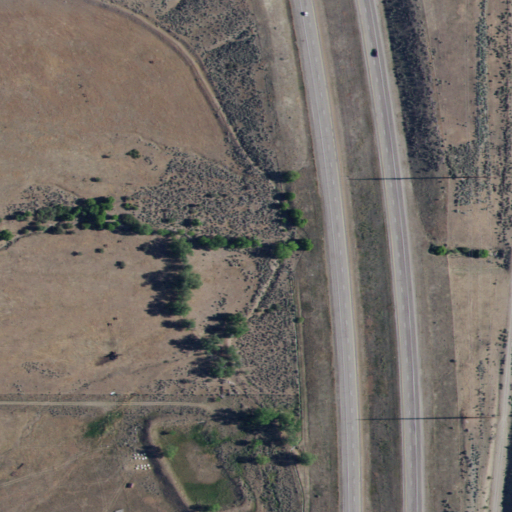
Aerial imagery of valley in Idaho named Twomile Canyon containing cultivated crops, shrub, medium intensity development, open development, low intensity development, grassland, and high intensity development